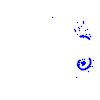
Particle: electron